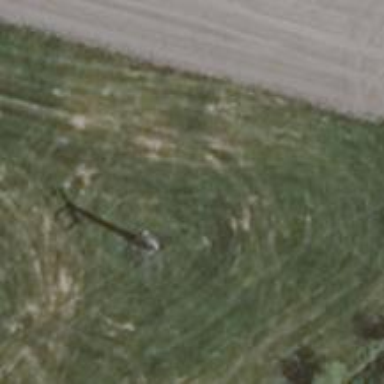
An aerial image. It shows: Power pole.